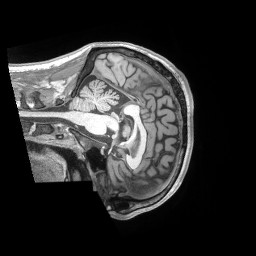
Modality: T1w
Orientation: sagittal
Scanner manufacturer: siemens
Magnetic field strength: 3 T
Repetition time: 2.53 s
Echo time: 0.00169 s